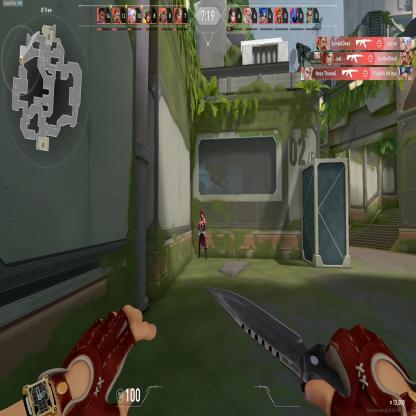
Label: enemy